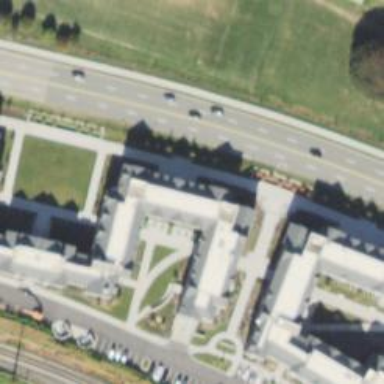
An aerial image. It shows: Residential building located in university campus.